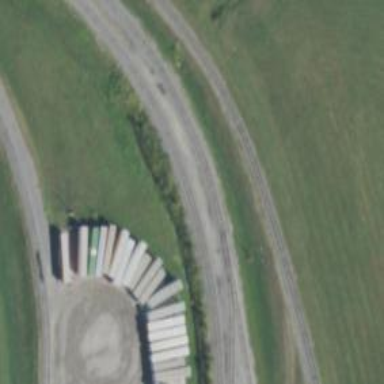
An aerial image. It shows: Railway spur service.